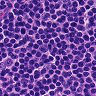
Metastatic tissue present: no